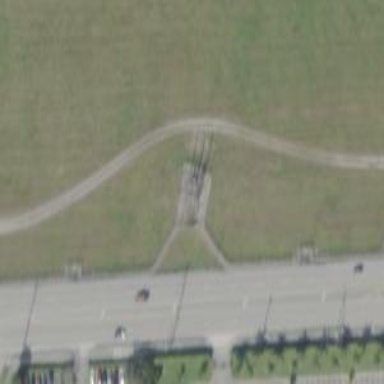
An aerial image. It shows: Transition tower.